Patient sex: F
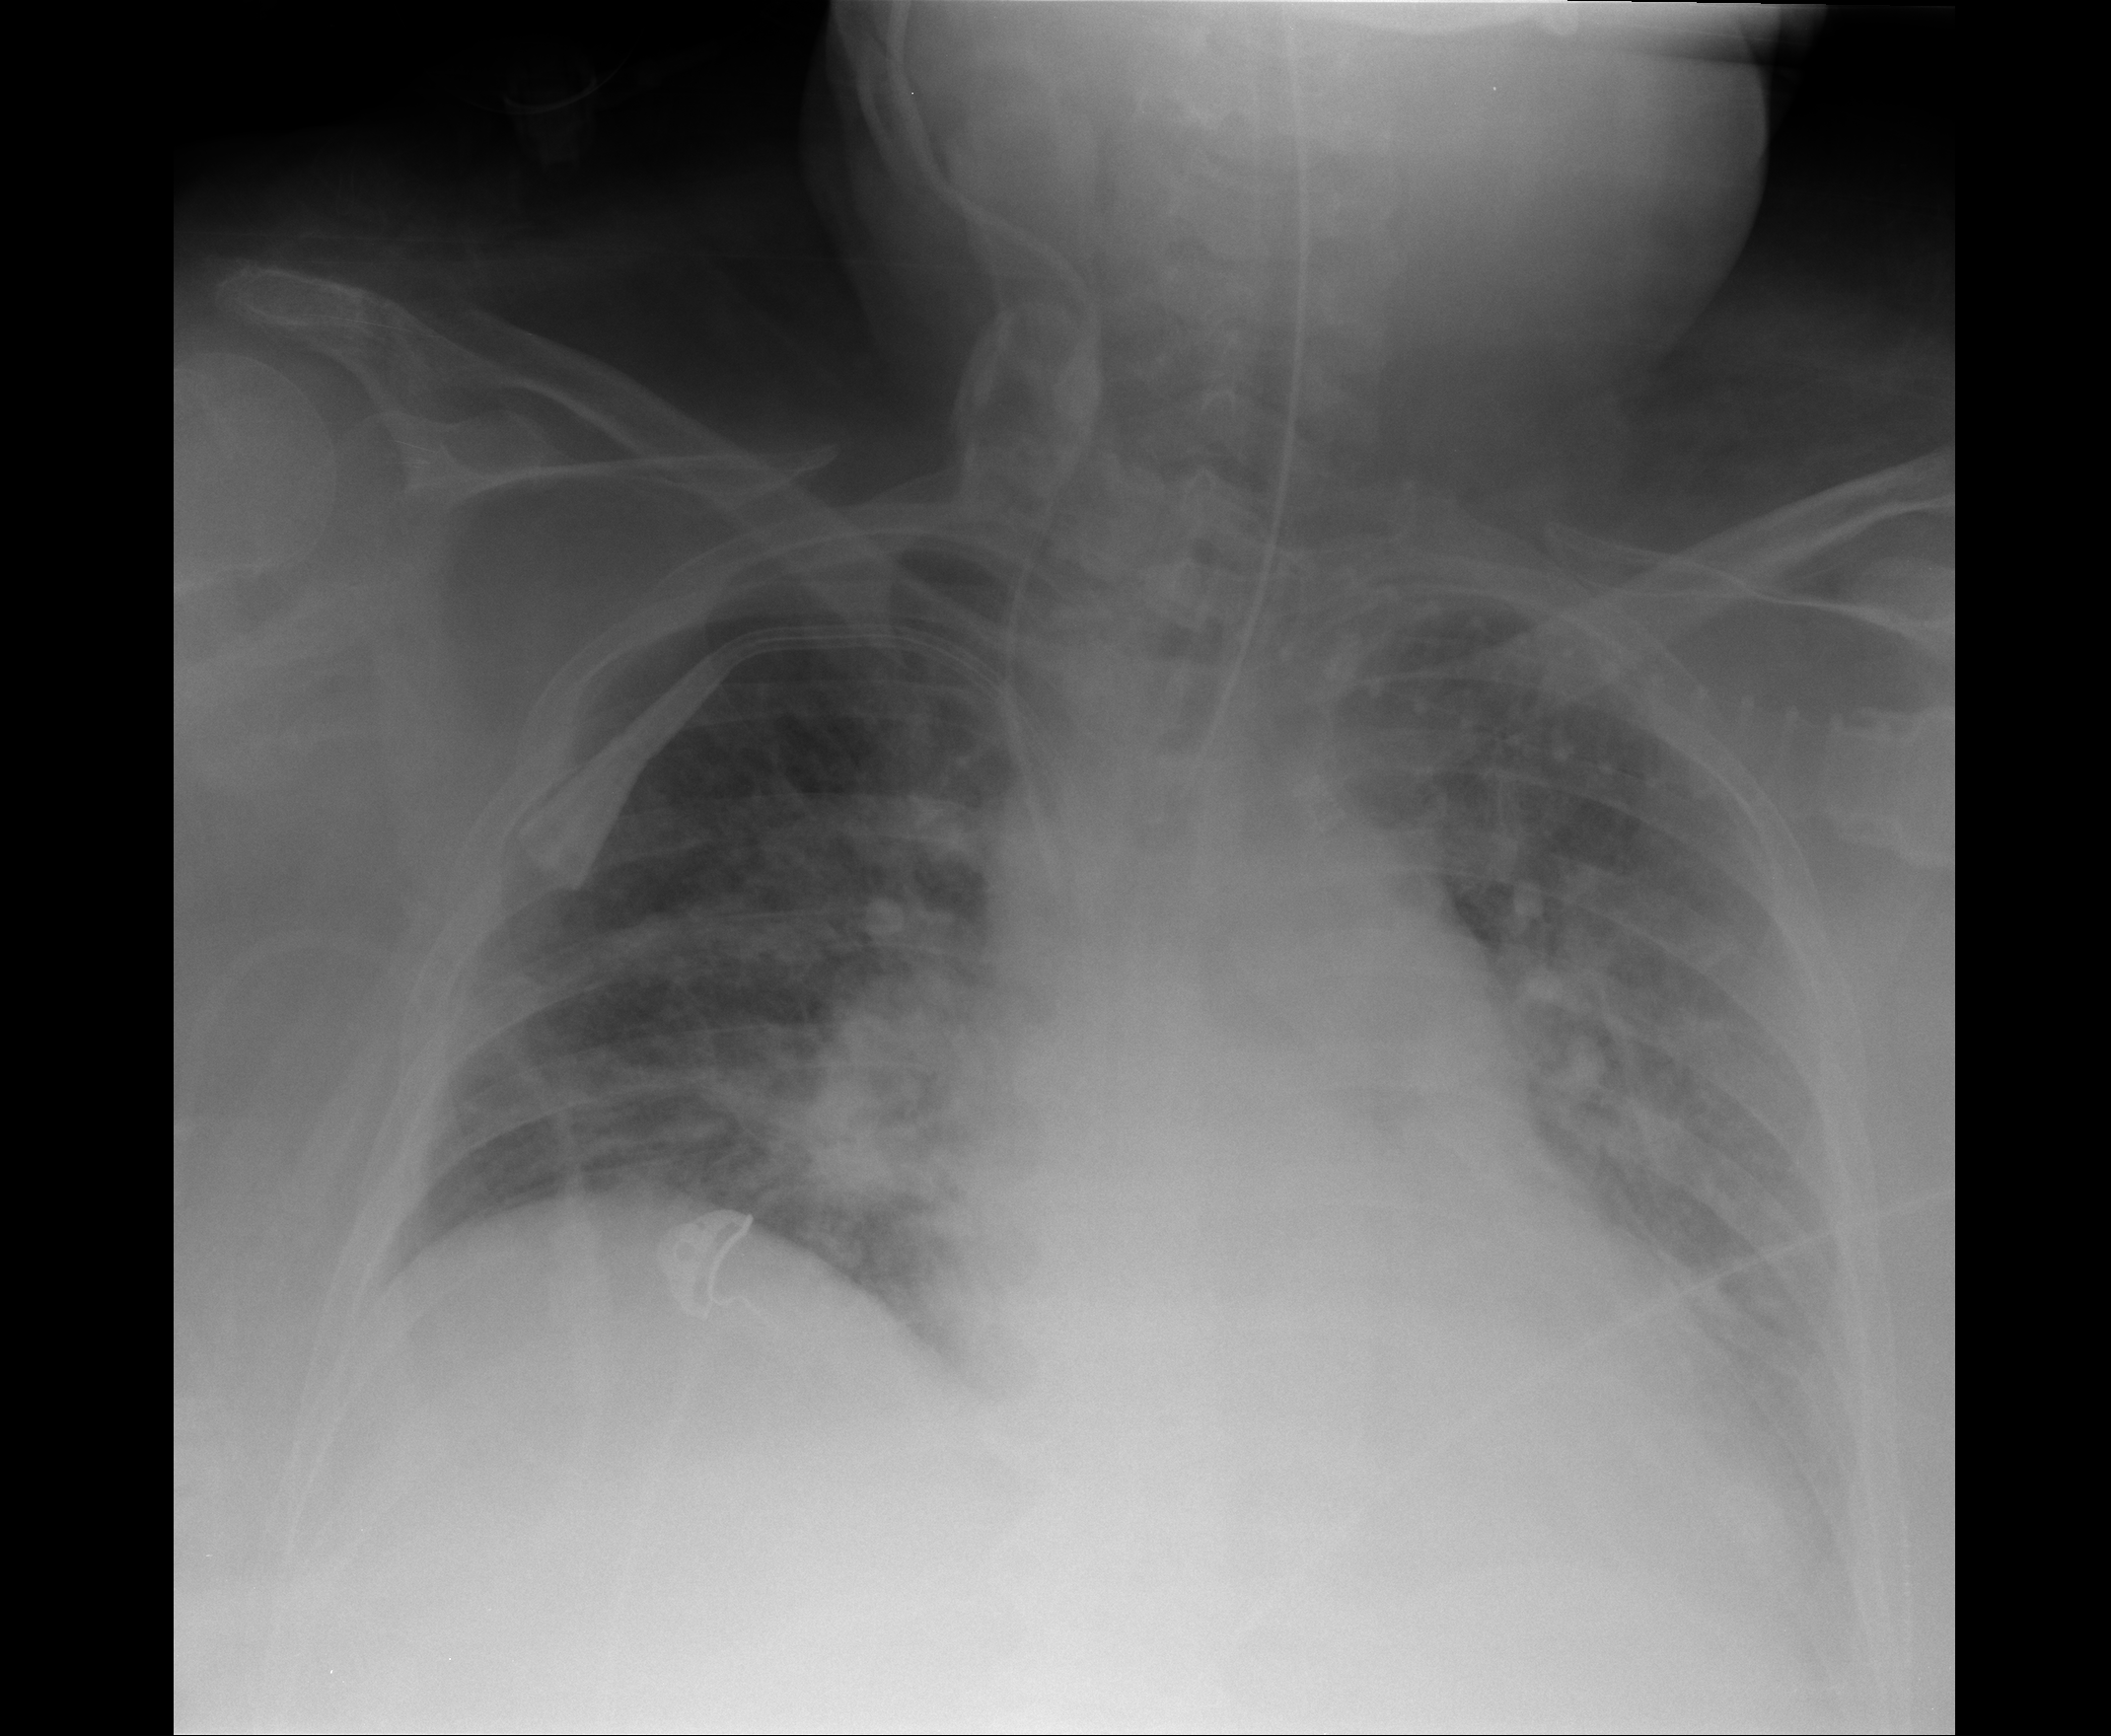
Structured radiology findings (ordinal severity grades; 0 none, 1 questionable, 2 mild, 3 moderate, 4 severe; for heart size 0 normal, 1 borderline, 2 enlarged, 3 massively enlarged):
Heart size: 2
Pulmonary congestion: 2
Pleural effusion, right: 0
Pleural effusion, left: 0
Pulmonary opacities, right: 0
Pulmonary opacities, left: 0
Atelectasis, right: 2
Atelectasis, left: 2